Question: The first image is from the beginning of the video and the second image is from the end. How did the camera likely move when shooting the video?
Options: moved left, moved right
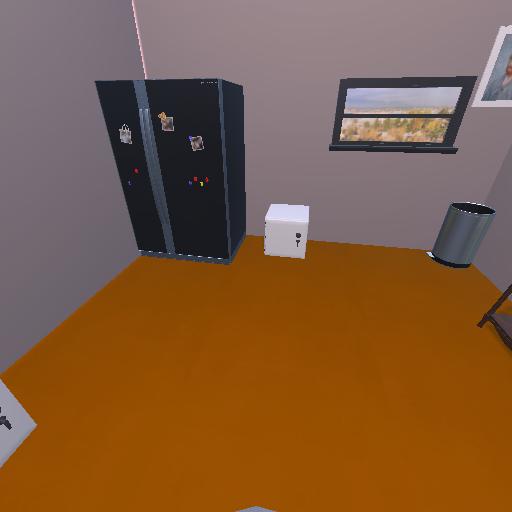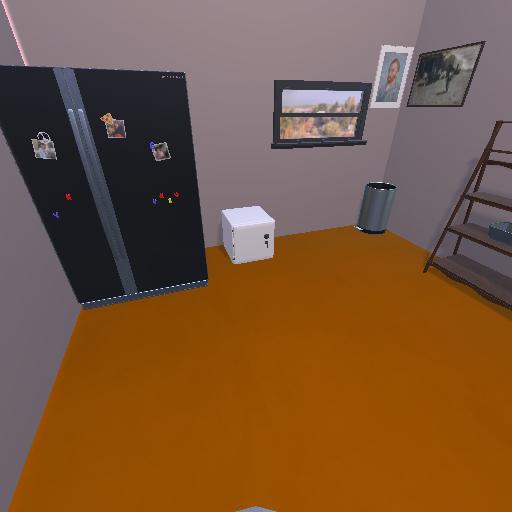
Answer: moved left